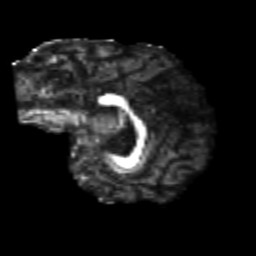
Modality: FA
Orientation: sagittal
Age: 23
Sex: female
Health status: healthy
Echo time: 0.074 s